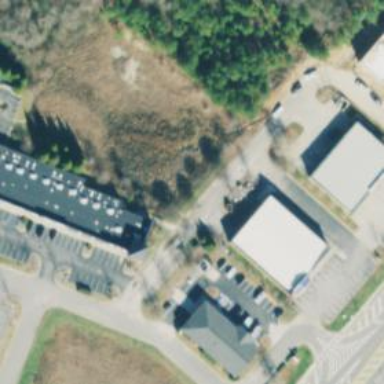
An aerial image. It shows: Retail building.